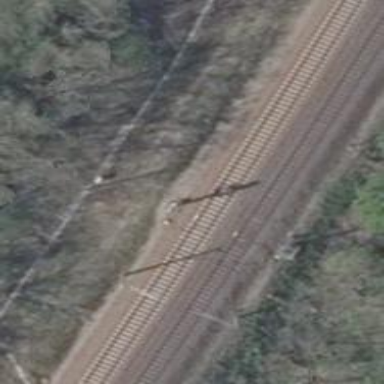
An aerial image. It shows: Railway signal.